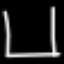
Label: square